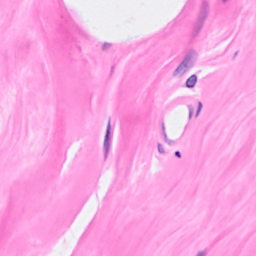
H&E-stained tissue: Breast